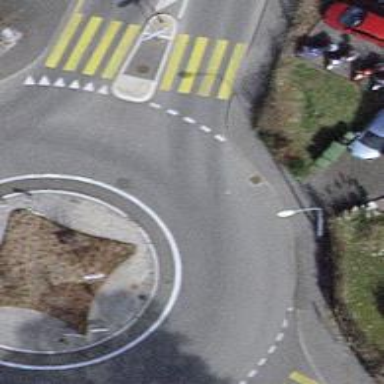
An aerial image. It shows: Secondary road with asphalt surface leading to roundabout junction.